Question: I try to reproduce the Github contributions graph (see the following screenshot)
>
Each square has '.day' class. I named the container '.gh-contributions'.
The problem is that I cannot align divs in this way.
'''
1 8
2 9
3 10
4 11
5 12
6 ...
7
'''
If I add 'float:left' to '.day' I get:
'''
1 2 3 4 5 6 ...
'''
If I remove it I get:
'''
1
2
4
5
6
7
8
9
10
...
'''
My CSS code is:
'''
.day {
width: 10px;
height: 10px;
background: white;
margin: 1px;
}
.gh-contributions {
width: 775px;
padding: 10px;
height: 120px;
background: lightblue;
position: absolute;
top: 15%;
left: 10%;
}
.active {
background: red !important;
}
'''
See the <URL>.
How can I fix it?
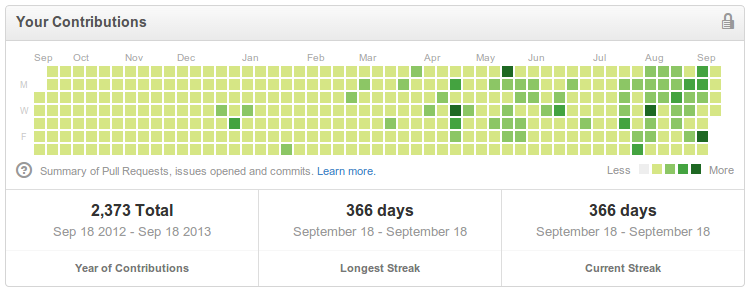
Answer: Wrap each seven days in a .week class just like this updated fiddle: <URL>, and set properties like:
'''
.week{
height:120px;
width: 10px;
float:left;
margin-right: 2px;
}
'''